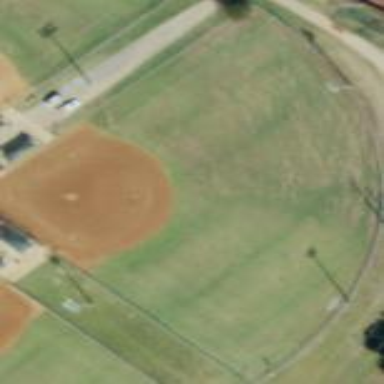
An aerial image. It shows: Baseball pitch for leisure land activities.